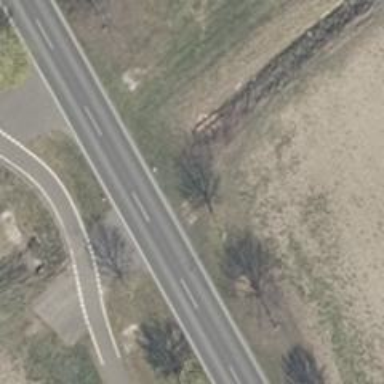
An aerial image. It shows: Secondary road with asphalt surface.